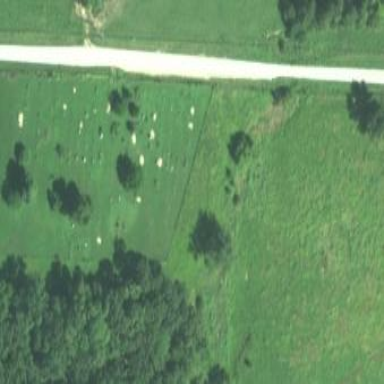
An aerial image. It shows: Cemetery.